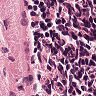
Metastatic tissue present: no